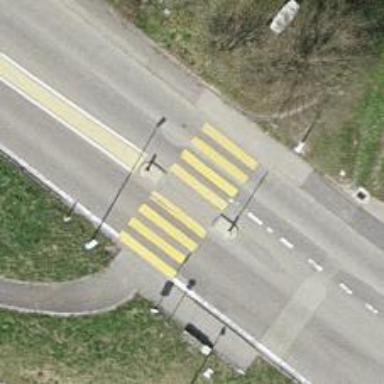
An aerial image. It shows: Zebra crossing on the road.